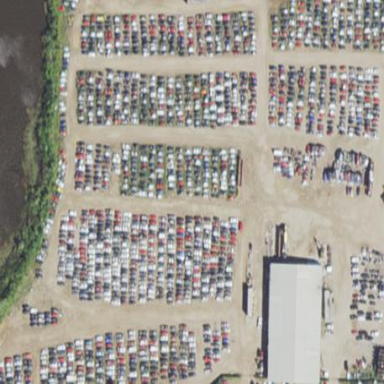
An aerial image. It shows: Industrial area designated for auto wrecking.